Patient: sex M, age 79
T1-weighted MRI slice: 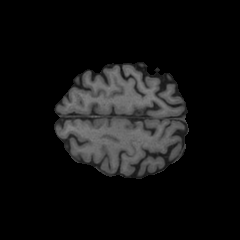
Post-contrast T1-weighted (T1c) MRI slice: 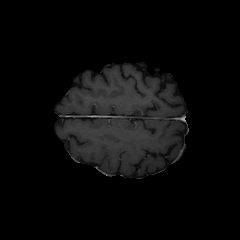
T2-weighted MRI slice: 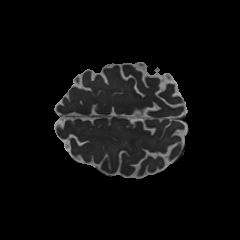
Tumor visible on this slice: no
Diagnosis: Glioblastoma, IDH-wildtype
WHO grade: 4